Question: '''
[HttpGet]
public ActionResult Login(string? returnUrl)
{
if (Request.IsAuthenticated)
{
if(returnUrl.HasValue)
return RedirectToAction("Index", "Home");
else
return RedirectToAction(returnUrl);
}
return View();
}
'''

> Error: The best overloaded method match for
'System.Web.Mbv.Controller.Redirect(string)' has some invalid
arguments
How can use nullable string for 'RedirectToAction()'
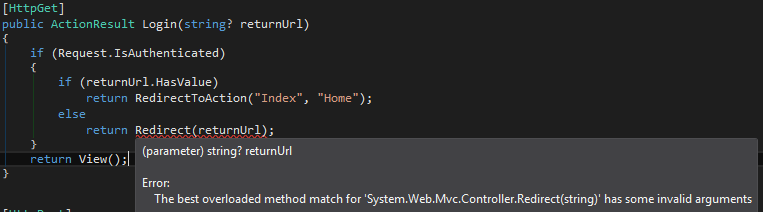
Answer: String is nullable already but you can check for null with string.IsNullOrEmpty.
'''
[HttpGet]
public ActionResult Login(string returnUrl)
{
if (Request.IsAuthenticated)
{
if(string.IsNullOrEmpty(returnUrl))
{
return RedirectToAction("Index", "Home");
}
else
{
return RedirectToAction(returnUrl);
}
}
return View();
}
'''
You could also default it so if it's not passed in it will never be empty.
'''
[HttpGet]
public ActionResult Login(string returnUrl = "www.yourDomain.com/login")
{
if (Request.IsAuthenticated)
{
return RedirectToAction(returnUrl);
}
return View();
}
'''